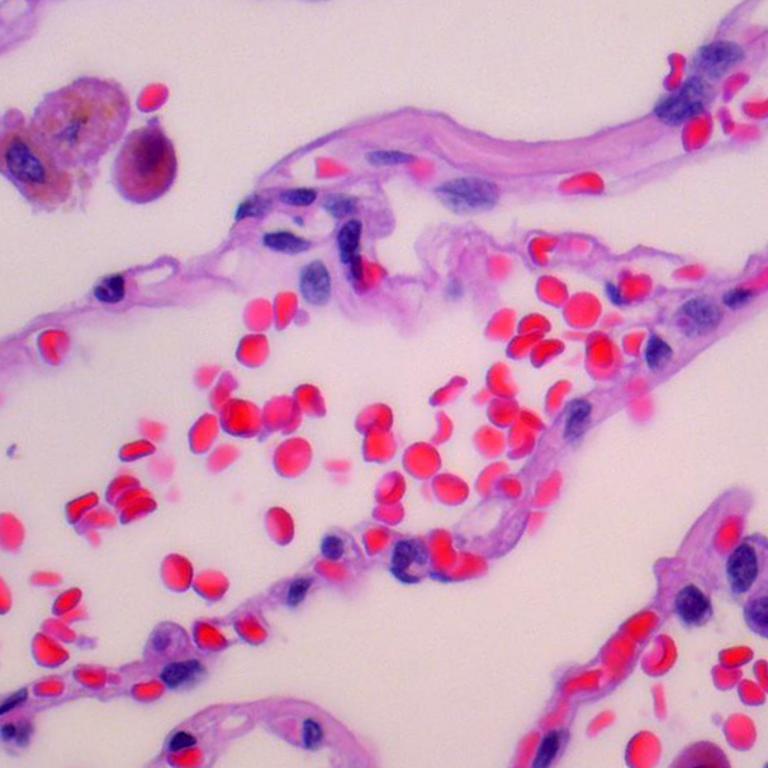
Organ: lung
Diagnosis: benign